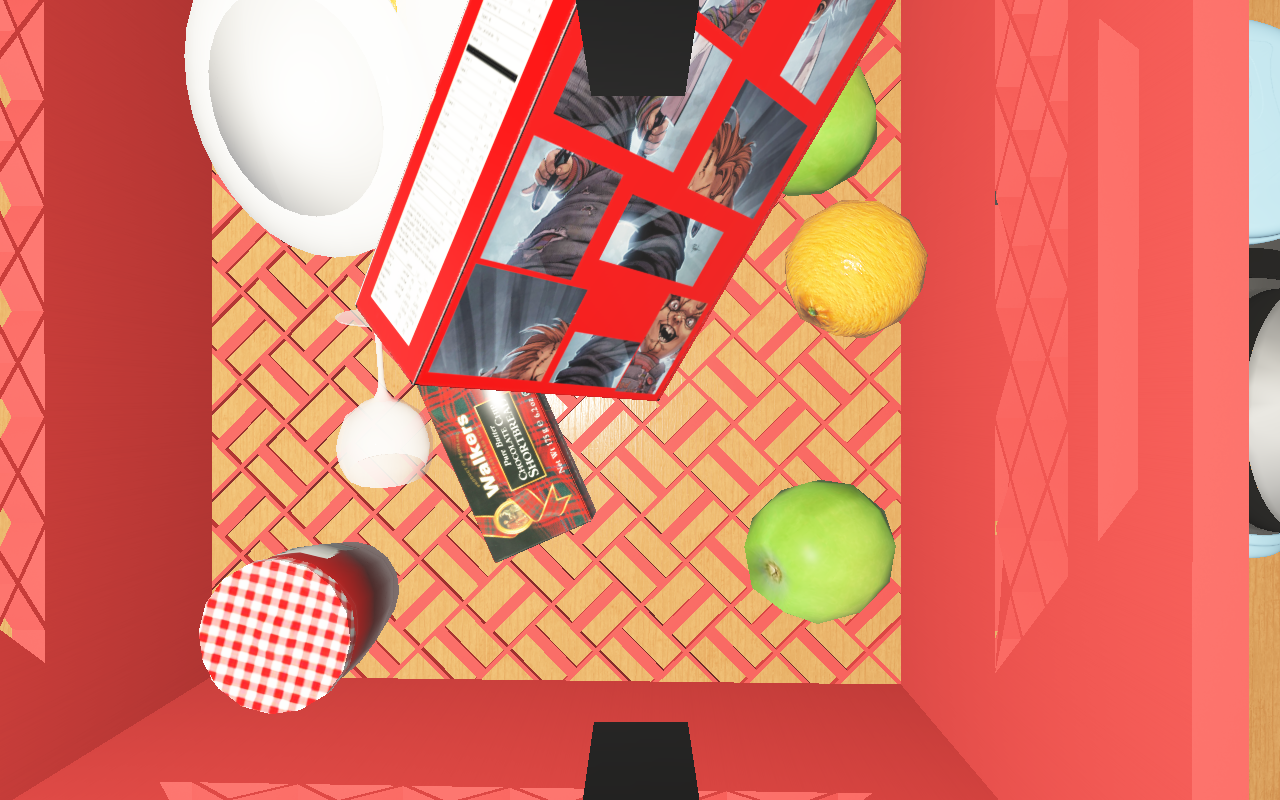
Objects in the scene:
water bottle
apple
apple
orange
orange
spoon
plate
glass
wineglass
jam jar
cereal box